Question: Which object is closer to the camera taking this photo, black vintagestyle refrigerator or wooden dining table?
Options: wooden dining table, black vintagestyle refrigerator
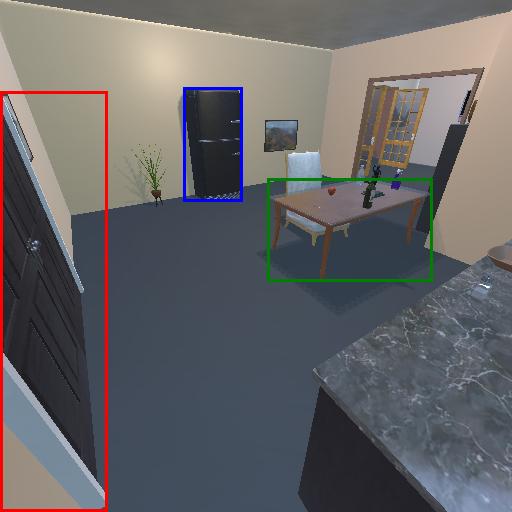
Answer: wooden dining table